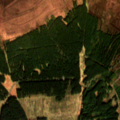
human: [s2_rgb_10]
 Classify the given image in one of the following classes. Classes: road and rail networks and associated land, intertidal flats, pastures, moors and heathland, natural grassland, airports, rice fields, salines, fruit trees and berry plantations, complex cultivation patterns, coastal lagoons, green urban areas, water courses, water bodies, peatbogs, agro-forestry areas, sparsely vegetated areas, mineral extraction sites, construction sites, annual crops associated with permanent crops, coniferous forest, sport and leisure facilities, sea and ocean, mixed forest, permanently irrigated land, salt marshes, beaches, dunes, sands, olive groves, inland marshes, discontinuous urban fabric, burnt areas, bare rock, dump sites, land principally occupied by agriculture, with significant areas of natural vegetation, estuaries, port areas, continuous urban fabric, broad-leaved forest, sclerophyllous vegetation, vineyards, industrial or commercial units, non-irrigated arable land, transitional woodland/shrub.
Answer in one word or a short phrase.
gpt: coniferous forest, moors and heathland, transitional woodland/shrub, peatbogs